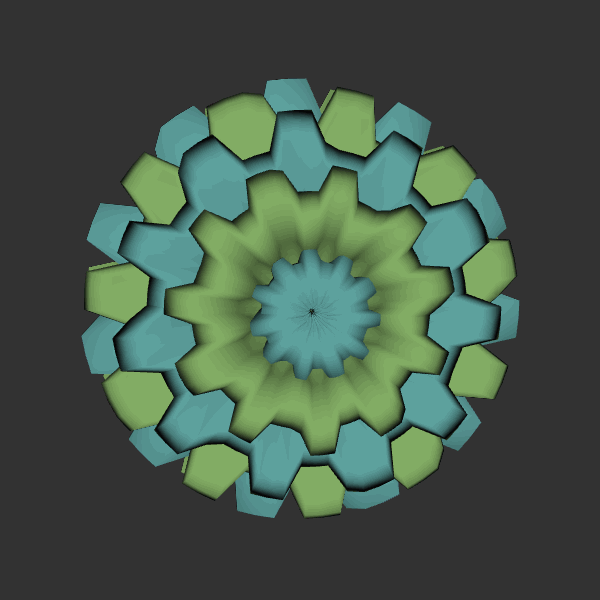
Background: dark